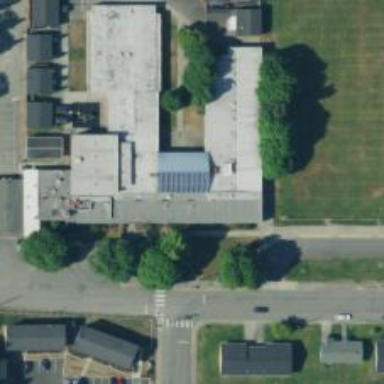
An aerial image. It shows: School building.